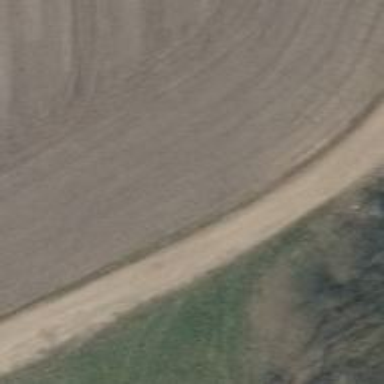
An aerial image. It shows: Track with grade 2 gravel surface.